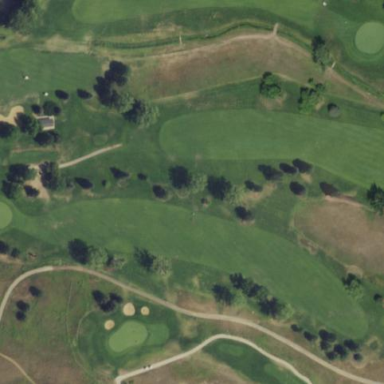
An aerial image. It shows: Grassy area designated as golf fairway.